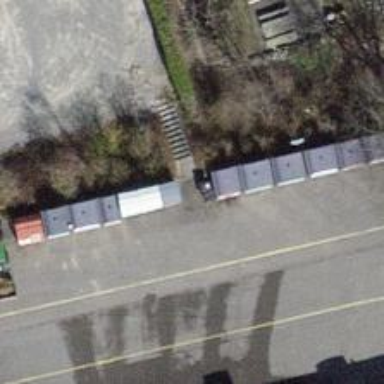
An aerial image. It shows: Recycling container in the area designated for recycling.